Interaction volume radius: 5 \u00c5
Interaction volume height: 10 \u00c5
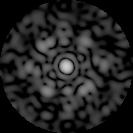
Disorder parameter: 0.5937